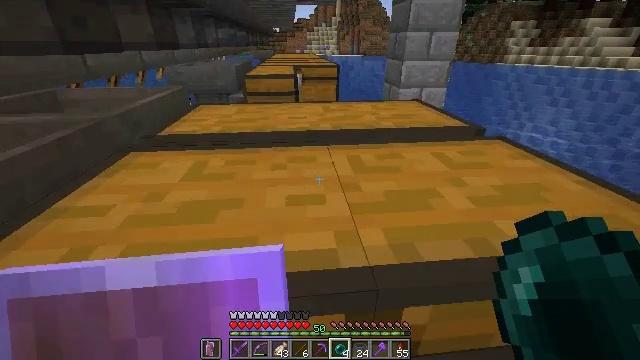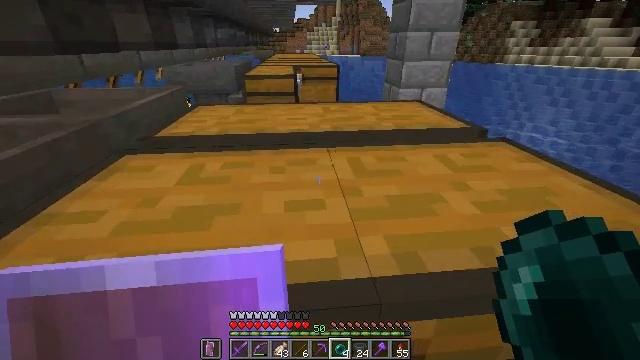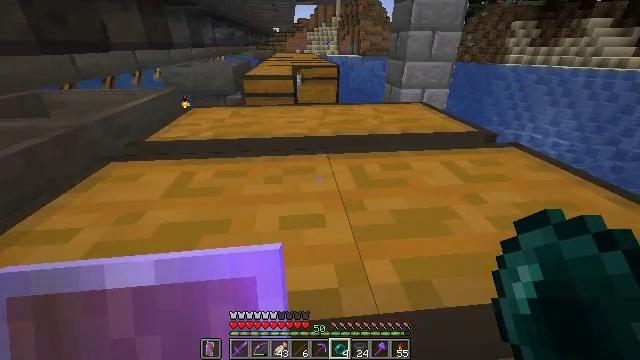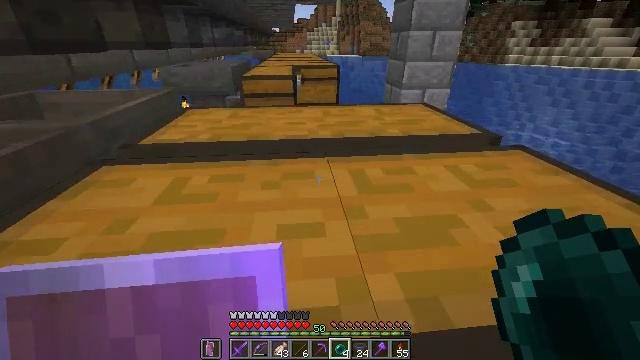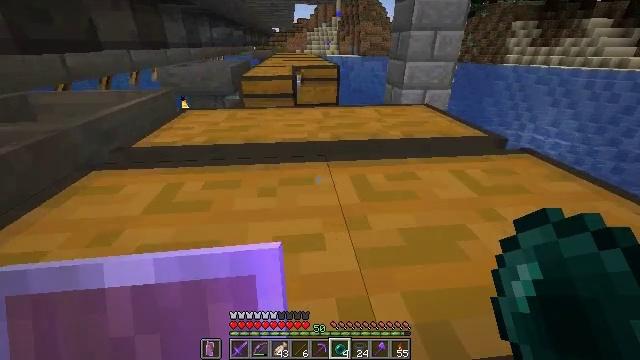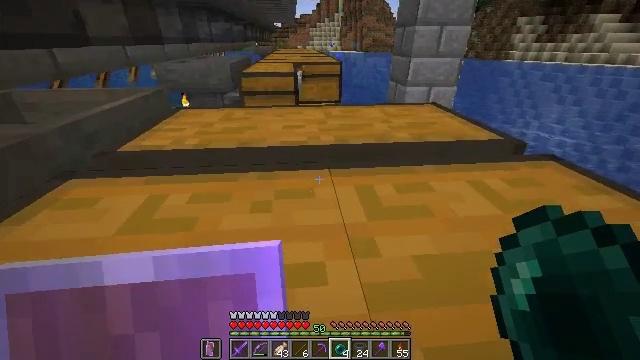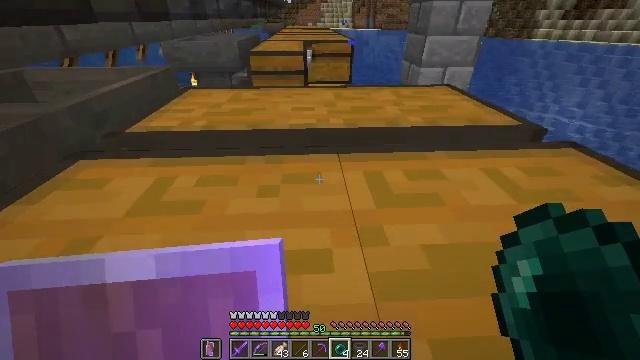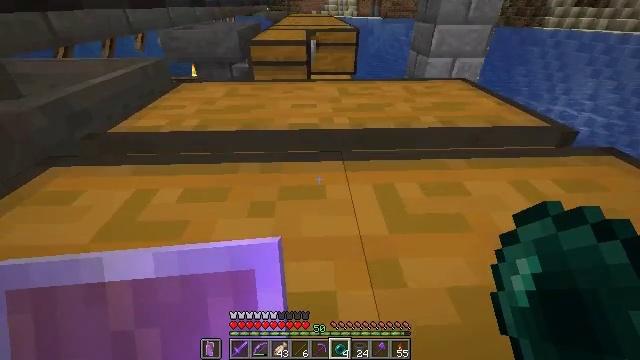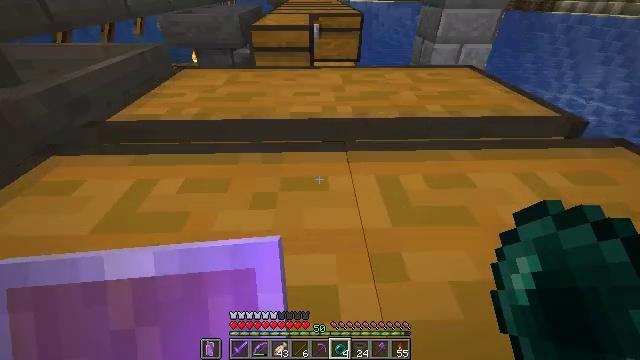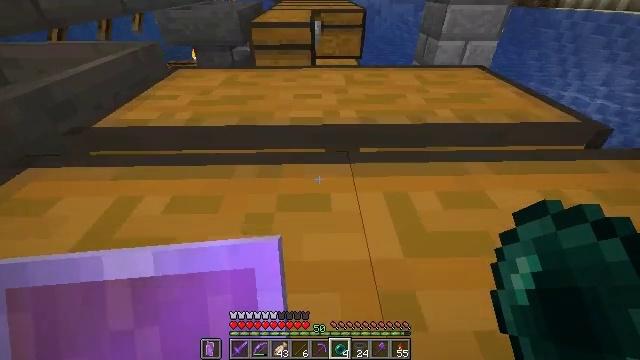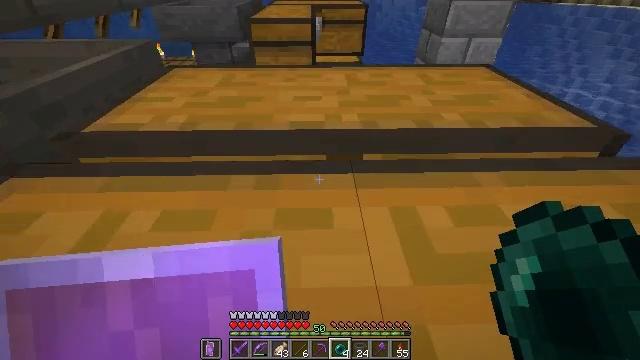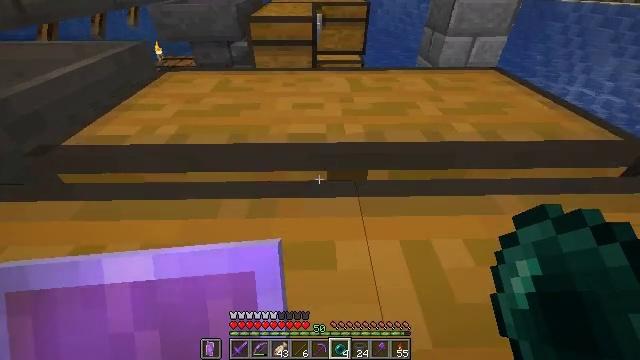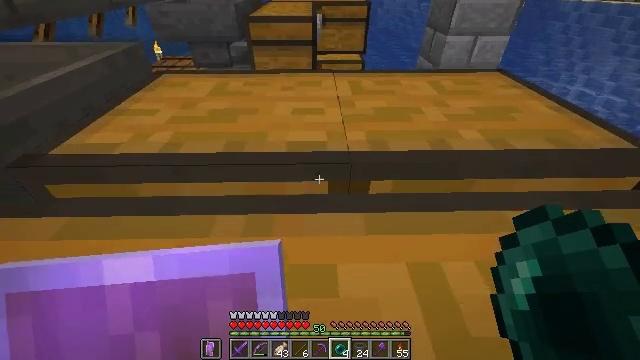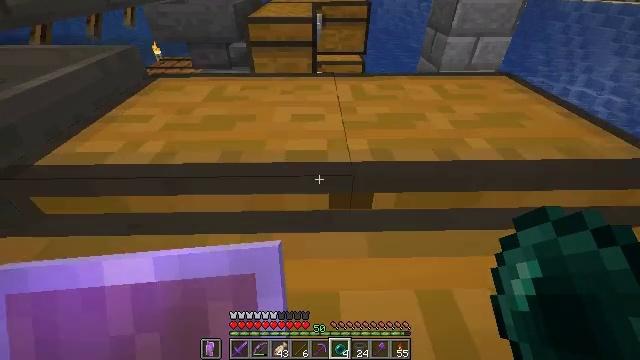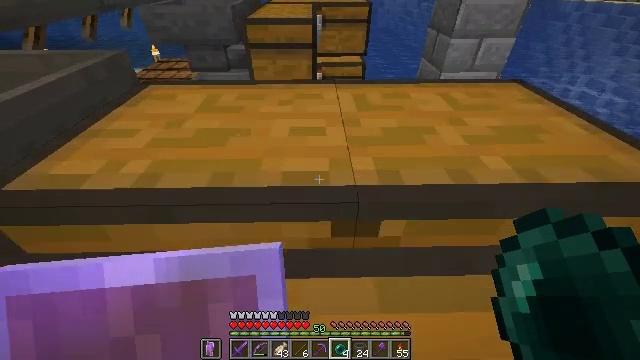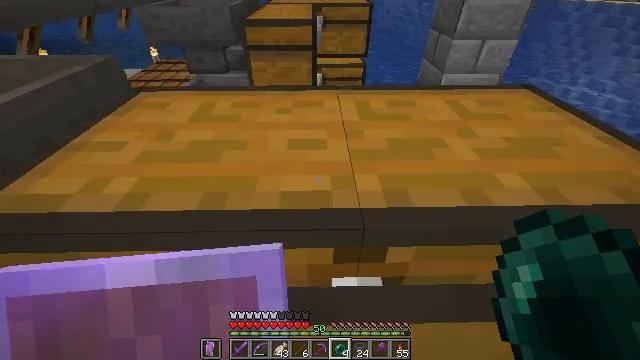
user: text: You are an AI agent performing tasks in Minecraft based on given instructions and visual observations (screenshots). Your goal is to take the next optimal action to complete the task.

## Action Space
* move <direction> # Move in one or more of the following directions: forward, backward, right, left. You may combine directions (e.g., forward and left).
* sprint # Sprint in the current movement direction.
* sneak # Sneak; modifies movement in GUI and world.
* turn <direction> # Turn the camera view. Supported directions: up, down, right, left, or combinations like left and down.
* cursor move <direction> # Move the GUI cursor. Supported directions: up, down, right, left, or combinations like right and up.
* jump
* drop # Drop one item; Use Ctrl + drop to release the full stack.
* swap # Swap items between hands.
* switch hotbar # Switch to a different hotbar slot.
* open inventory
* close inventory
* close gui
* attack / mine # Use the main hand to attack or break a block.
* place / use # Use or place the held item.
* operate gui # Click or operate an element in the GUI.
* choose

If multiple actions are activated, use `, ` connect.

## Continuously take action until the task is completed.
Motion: motion action
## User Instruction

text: Mine the chest to collect it.
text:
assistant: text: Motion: move forward, sprint
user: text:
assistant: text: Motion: move forward, sprint
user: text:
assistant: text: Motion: move forward, sprint
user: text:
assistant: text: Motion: move forward, sprint
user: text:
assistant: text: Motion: move forward, sprint
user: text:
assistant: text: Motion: move forward, sprint, turn left and down
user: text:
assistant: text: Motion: move forward, sprint, turn down
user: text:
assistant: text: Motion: move forward, sprint, turn down
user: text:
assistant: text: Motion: move forward, sprint
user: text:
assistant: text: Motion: move forward, sprint
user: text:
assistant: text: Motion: move forward, sprint
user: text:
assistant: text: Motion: move forward, sprint
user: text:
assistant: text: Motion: move forward, sprint
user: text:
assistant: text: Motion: move forward, sprint
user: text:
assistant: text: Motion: move forward, sprint
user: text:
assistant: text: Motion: move forward, sprint
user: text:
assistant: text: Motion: move forward, sprint
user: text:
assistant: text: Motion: move forward, sprint
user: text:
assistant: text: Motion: move forward, sprint
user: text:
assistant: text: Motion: move forward, sprint
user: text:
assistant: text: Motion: move forward, sprint
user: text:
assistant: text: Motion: move forward, sprint
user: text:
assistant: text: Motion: move forward, sprint
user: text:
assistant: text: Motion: move forward, sprint
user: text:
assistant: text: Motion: move forward, sprint
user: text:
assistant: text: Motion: move forward, sprint
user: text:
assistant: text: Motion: move forward, sprint
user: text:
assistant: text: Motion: move forward, sprint, turn down
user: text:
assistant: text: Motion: move forward, sprint, turn left and down
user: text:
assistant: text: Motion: move forward, sprint, turn down